Question: I made an App for iPhone. Until some days ago everything went fine with testing it on my iPhone. But since a few days I get an error when I want to build and run the App on the phone.
I get the error: 'A missing value was detected.'

Where do I find a possible solution for this problem? Which entries do I need to check?
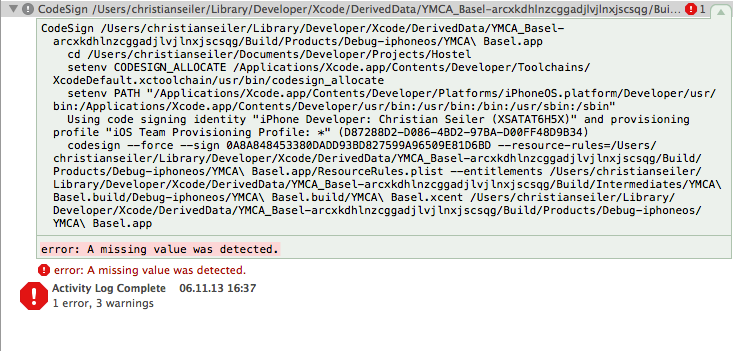
Answer: Clear out all certificates on Keychain as well as on developer.apple.com
Then set them new and make sure that you set the right bundle identifier (has to match!).